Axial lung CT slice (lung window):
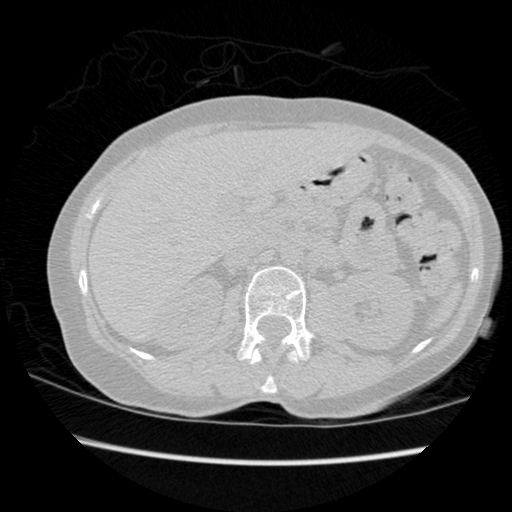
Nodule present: no